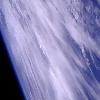
Label: cloud